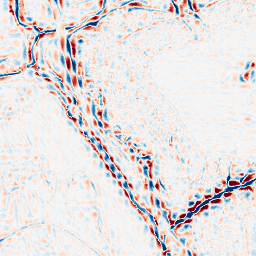
Category: wavelet
Decomposition family: wavelet_biorthogonal
Decomposition parameters: wavelet: bior3.5
level: 3
Upsampling method: regularized
Upsampling parameters: scale: 4
lambda_reg: 0.001
Upsampling scale: 4